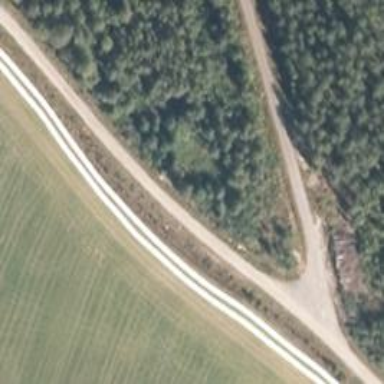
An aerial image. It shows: Track with grade2 tracktype.